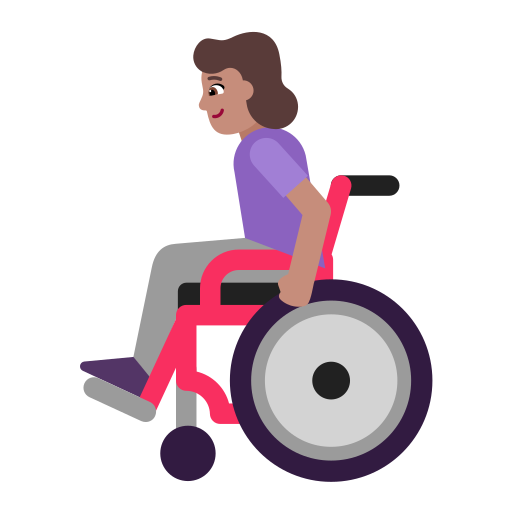
woman in manual wheelchair flat